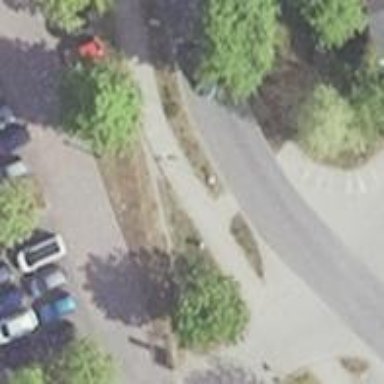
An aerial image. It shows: Footway.